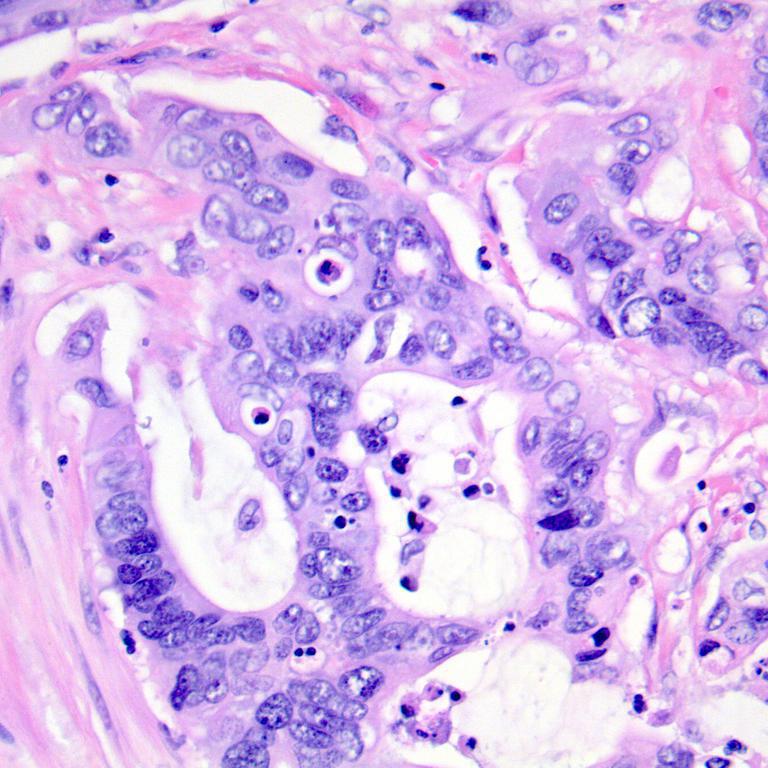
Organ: colon
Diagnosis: adenocarcinomas